Question: I'm working on my final year project which is a School management system, there are many tasks in this project but i'm working on attendance module at this time, I have created a sql server table which contains four columns :
1. Student Name
2. Class Name
3. Attendance Status (Column name is "Status")
4. Date (Current Date for attendance)
and then I created a stored procedure. This stored procedure will get student name, class name and attendance status as parameter and then adds this to attendance table which shows if student is present on specified date or absent,
the date column have default value of 'getDate()'.
The stored procedure first checks if the student attendance is already present in the table for current date, then it changes the attendance status column value rather than adding a new row, and if the student attendance is not present for current date then stored procedure will add new row,
......
My procedure is not working as expected, when I first pass parameters, it adds the new row, when I again pass the same parameters, then it should replace attendance status column but it again adds a new row.
But the third time, when I pass same parameter, then it works correctly and replaces status column value, so in this case I have 2 rows for the same student but I need only one row.
Please guide me what is the problem in my stored procedure -- here is the code:
'''
create procedure spAttend_Stu
@Name nvarchar(200),
@C_Name nvarchar(50),
@Status nvarchar(50)
as
begin
if ((select count(*)
from tbl_Attend_Stu
where Student_Name = @Name
and Date = (select convert(date, getdate()))) > 1)
update tbl_Attend_Stu
set [Status] = @Status
where [Date] = (select convert(date, getdate()))
else
insert into tbl_Attend_Stu (Student_Name, Class_Name, Status)
values (@Name, @C_Name, @Status)
end
'''
EDIT :
Here is my table definition..see this screenshot:
<URL>
and I'm passing this value as an example
'''
spAttend_Stu 'Ammar', 'BSCS', 'Absent'
'''
I'm running the same query again, but result is not as expected
view this screenshot for example execution

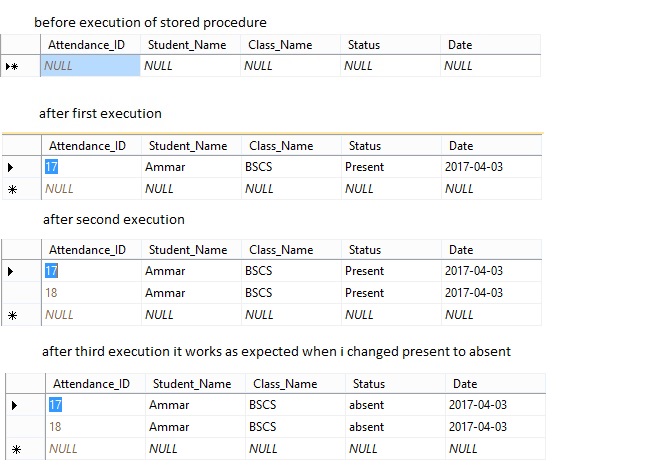
Answer: It would be helpful if you posted the schema constructor syntax for your 'tbl_Attend_Stu' so we could see the field 'Date' and its default value. However, there are a couple of initial thoughts for you to check (Note: without seeing examples of what is being passed in, and what values are in your table it is hard to know for sure) :
1. Perhaps the value of @Name is not what you expect it to be when it is getting passed into your SP. If the value varies, even slightly, then the first IF statement logic won't find the student and another insert will happen. One potential fix could be to ensure the @Name and @C_Name variables are trimmed properly; if they are being passed into the SP with spaces, then it might be your culprit.
2. If you default value configuration for Date is not setup properly then no date will get inserted when the INSERT statement is called. Try explicitly setting Date within the INSERT statement to CONVERT(DATE, GETDATE()) and see if this gives you what you expect.
3. I found other issues with spots in your code. For example, you're missing a second condition in your UPDATE statement logic to only update the row for the specific student. The way you have it now will update the Date field for every row in the table.
I rewrote your logic here to make it a bit more readable, and fix the error I mentioned above, and small other syntax typos:
'''
create procedure spAttend_Stu
@Name nvarchar(200),
@C_Name nvarchar(50),
@Status nvarchar(50)
AS
BEGIN
IF
(
(SELECT COUNT(*)
FROM tbl_Attend_Stu
WHERE Student_Name = @Name
AND [Date] = CONVERT(DATE, GETDATE())
)
>= 1
)
UPDATE tbl_Attend_Stu
SET [Status] = @Status
WHERE Student_Name = @Name
AND [Date] = CONVERT(DATE, GETDATE())
ELSE
INSERT INTO tbl_Attend_Stu
(Student_Name, Class_Name, Status)
VALUES
(RTRIM(LTRIM(@Name)), RTRIM(LTRIM(@C_Name)), @Status)
END
'''